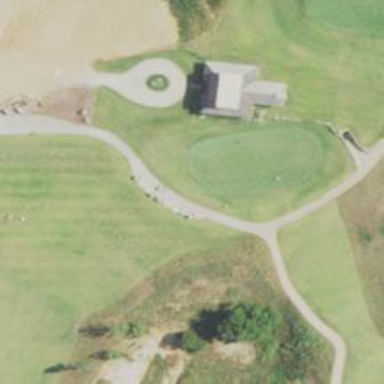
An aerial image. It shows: Footway that serves as golf path.